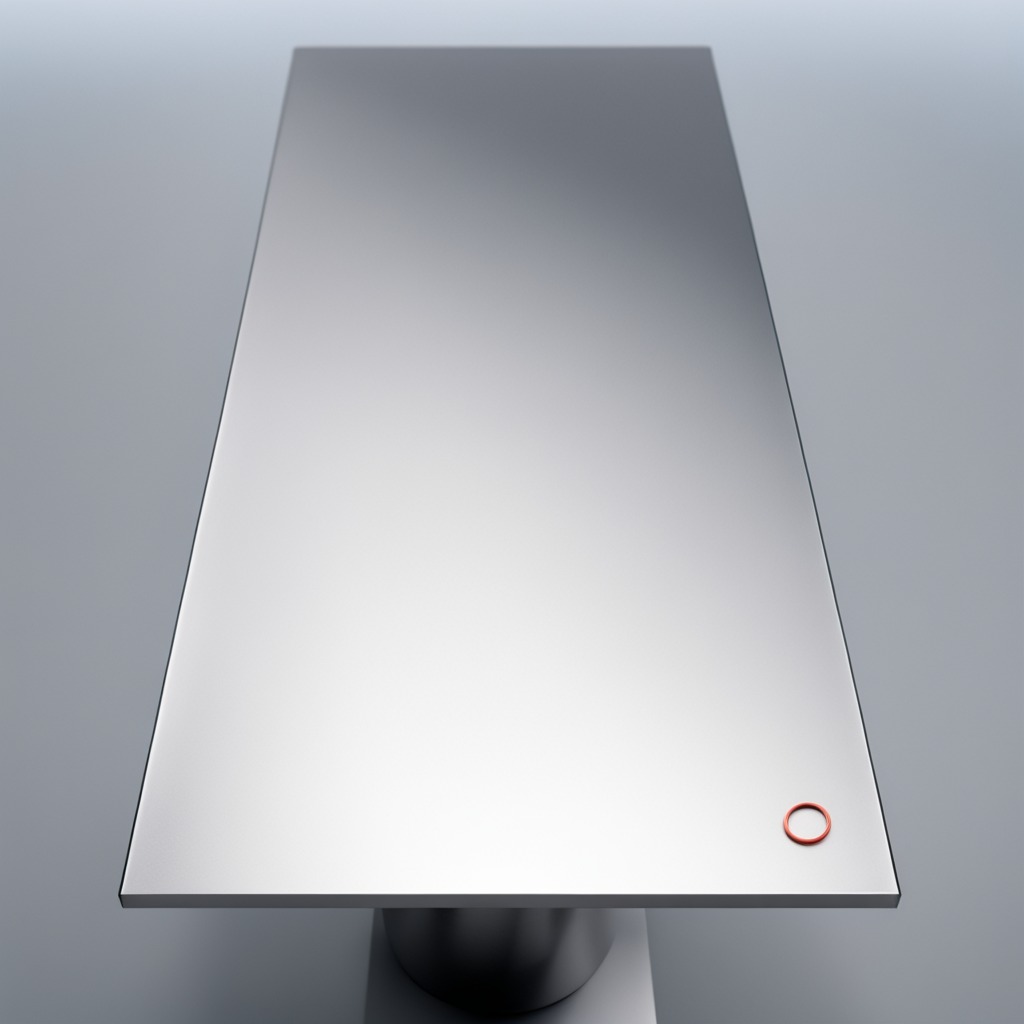
A rubber O-ring is lying on the stainless steel table.